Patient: sex M, age 48
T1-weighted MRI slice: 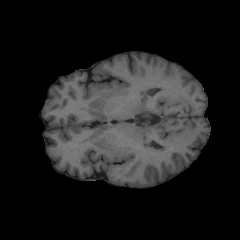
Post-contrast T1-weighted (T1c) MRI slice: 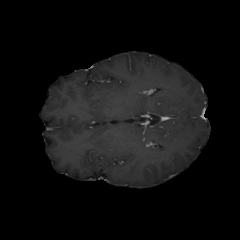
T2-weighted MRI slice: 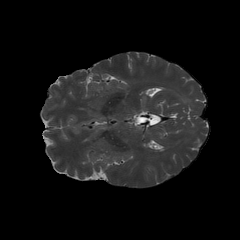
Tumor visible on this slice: no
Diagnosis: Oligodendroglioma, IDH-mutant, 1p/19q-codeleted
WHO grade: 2